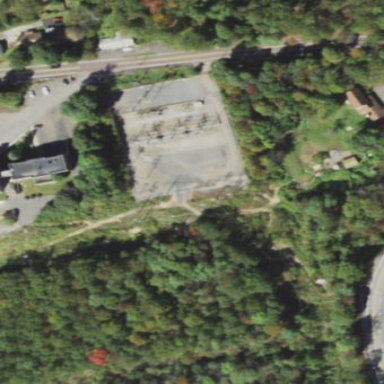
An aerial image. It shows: Power substation.